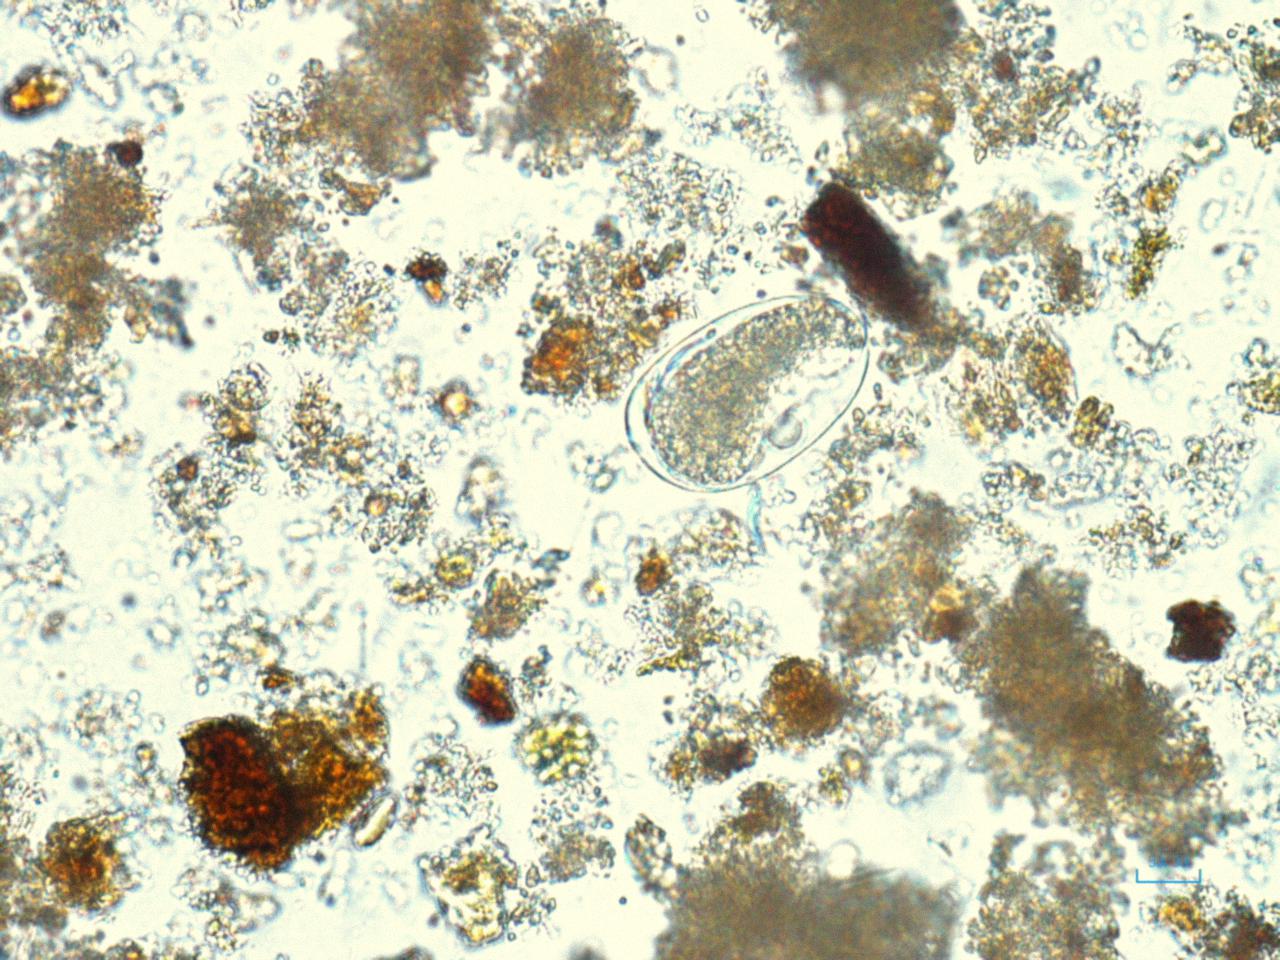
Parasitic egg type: Hookworm egg